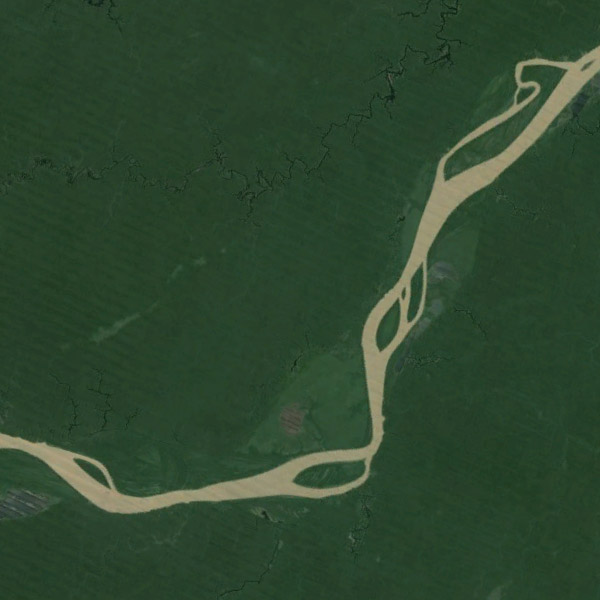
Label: River